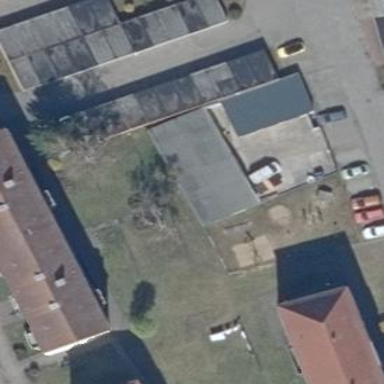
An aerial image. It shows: Group of garages.